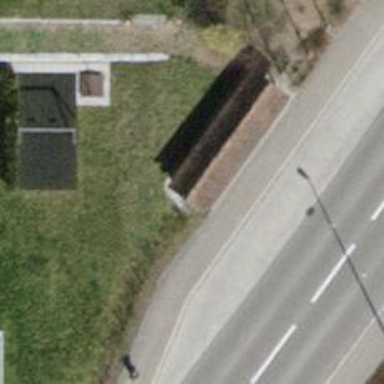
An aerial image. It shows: Brown bench.